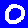
Digit: 0